Interaction volume radius: 5 \u00c5
Interaction volume height: 15 \u00c5
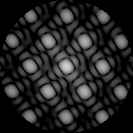
Disorder parameter: 0.05319